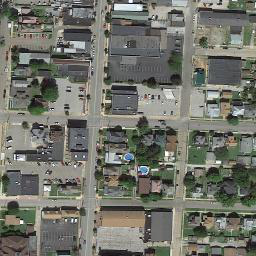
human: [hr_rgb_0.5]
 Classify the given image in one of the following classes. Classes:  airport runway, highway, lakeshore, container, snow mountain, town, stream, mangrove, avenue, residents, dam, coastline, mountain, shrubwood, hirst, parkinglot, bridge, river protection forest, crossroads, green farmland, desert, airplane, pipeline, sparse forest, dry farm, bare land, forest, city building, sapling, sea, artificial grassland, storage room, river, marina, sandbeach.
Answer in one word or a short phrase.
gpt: town